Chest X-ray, PA view. Patient: 20 years old, sex F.
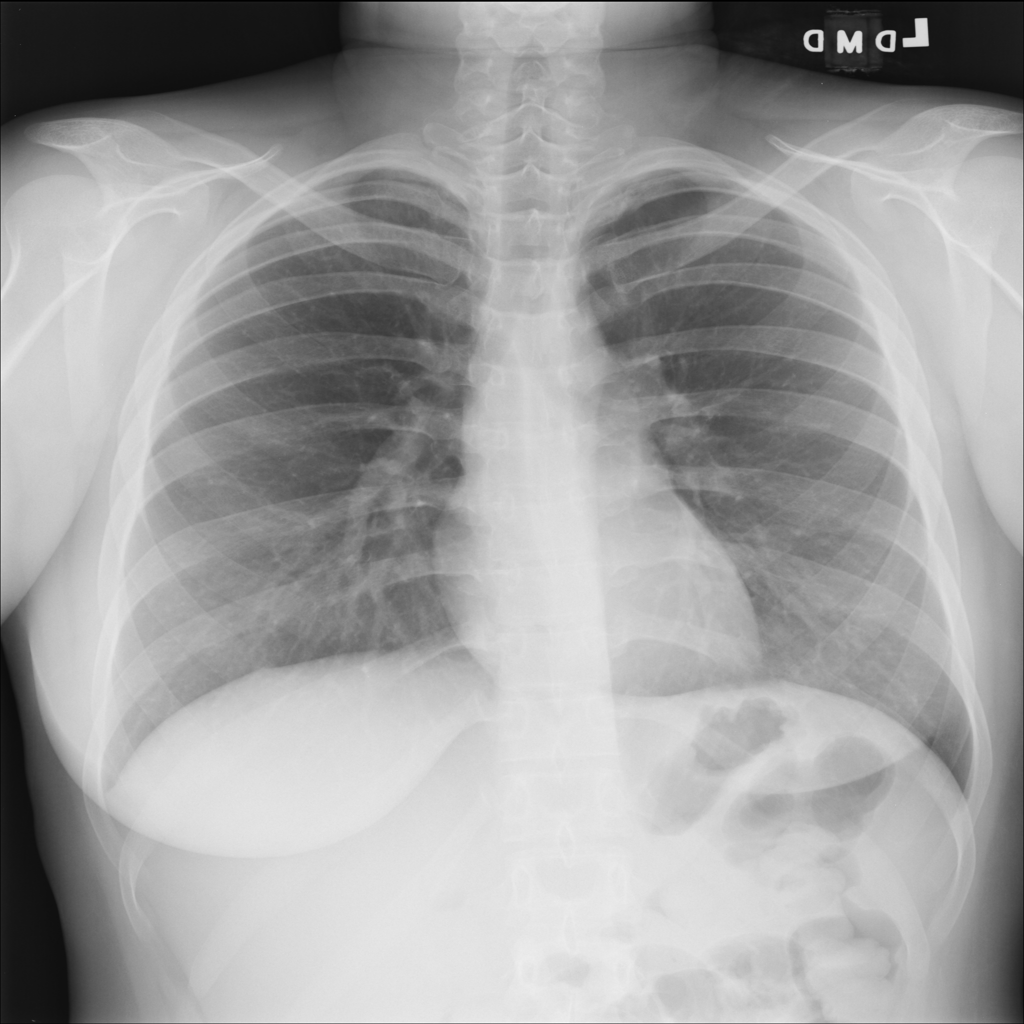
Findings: Infiltration